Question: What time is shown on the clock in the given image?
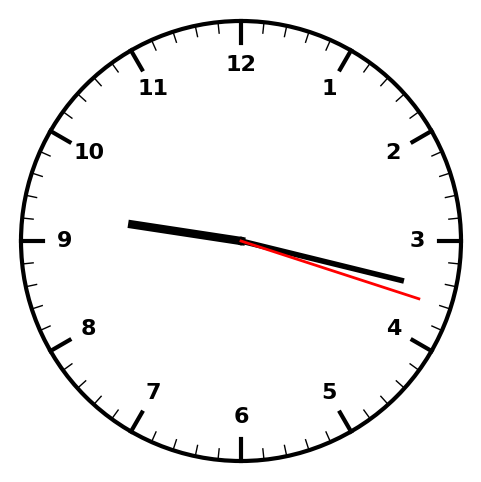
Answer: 09:17:18